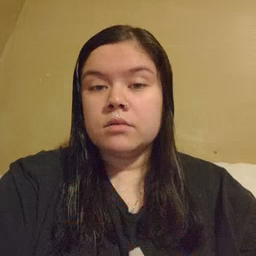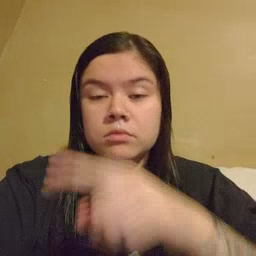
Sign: because